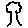
Label: tree